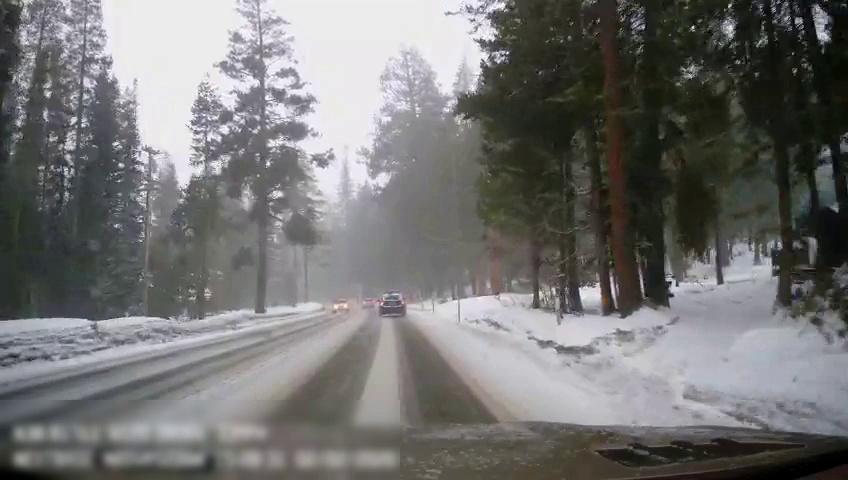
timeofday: Day
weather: Snowy
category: Drivable Space
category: Vehicles | SUV
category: Vehicles | Car
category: Vehicles | SUV